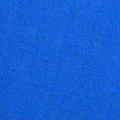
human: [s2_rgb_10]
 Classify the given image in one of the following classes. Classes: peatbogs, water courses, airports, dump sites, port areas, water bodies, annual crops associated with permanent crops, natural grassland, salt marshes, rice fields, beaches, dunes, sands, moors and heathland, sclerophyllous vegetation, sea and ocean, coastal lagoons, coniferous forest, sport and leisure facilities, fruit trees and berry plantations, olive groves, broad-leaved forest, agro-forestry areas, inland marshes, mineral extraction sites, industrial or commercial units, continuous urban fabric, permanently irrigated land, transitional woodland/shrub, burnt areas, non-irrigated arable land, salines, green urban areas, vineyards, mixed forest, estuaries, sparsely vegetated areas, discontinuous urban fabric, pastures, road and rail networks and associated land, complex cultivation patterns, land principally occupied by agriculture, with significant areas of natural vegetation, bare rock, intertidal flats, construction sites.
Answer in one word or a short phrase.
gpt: sea and ocean